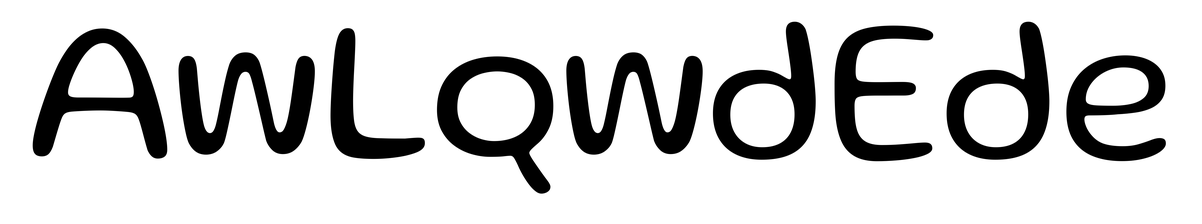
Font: Gluten_Light